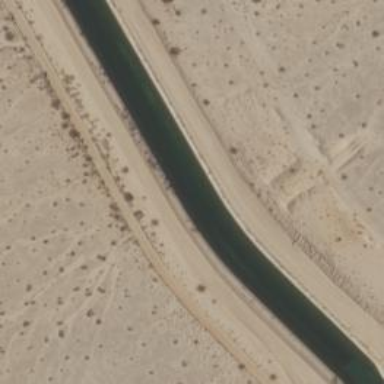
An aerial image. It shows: Water canal.